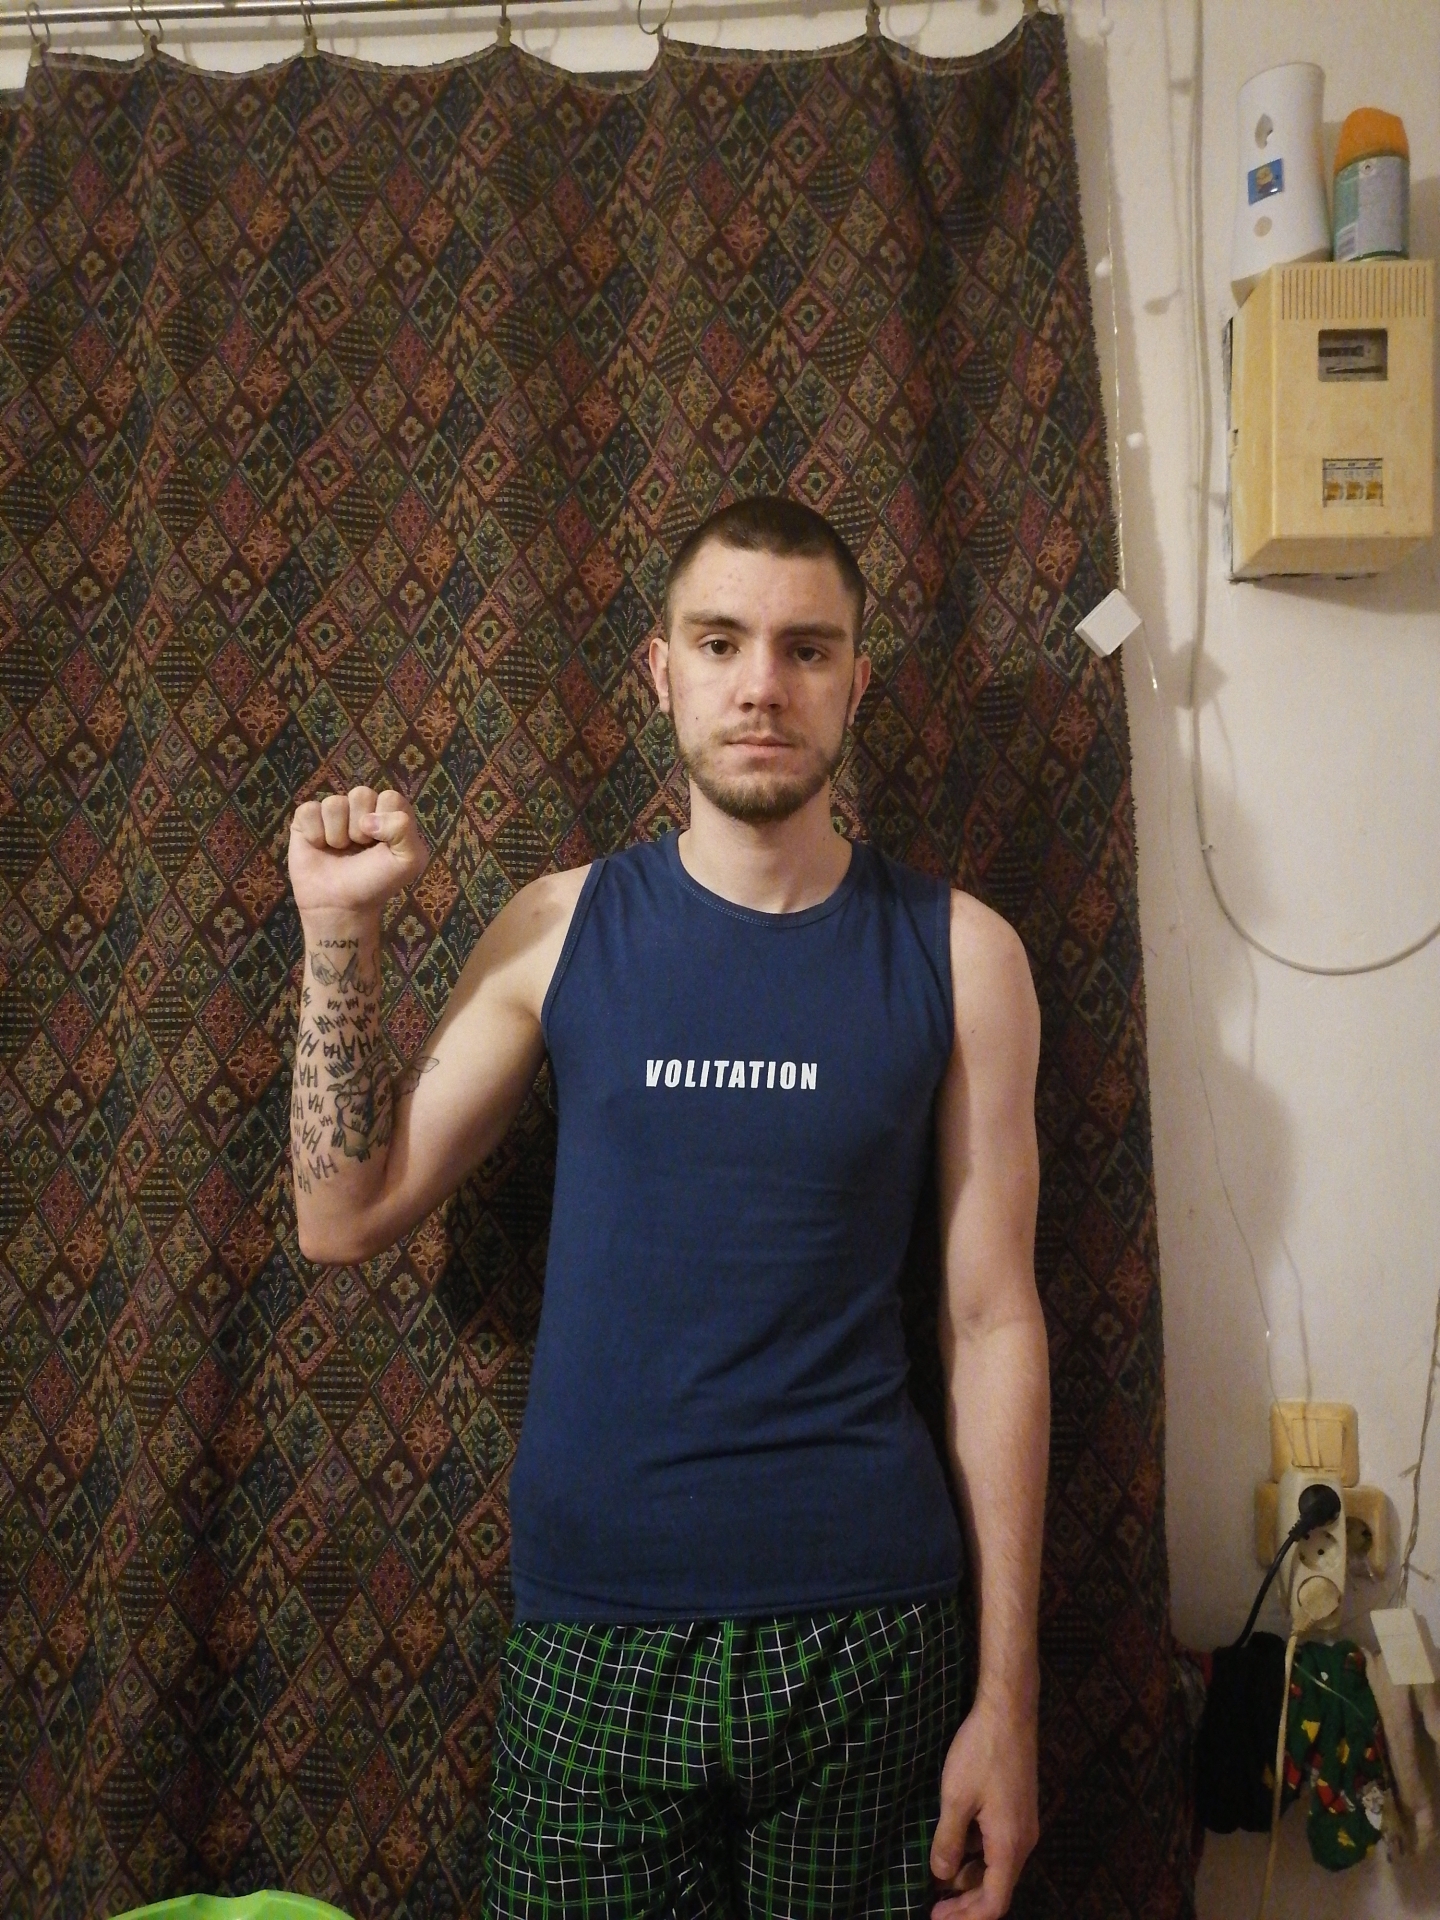
Label: clear